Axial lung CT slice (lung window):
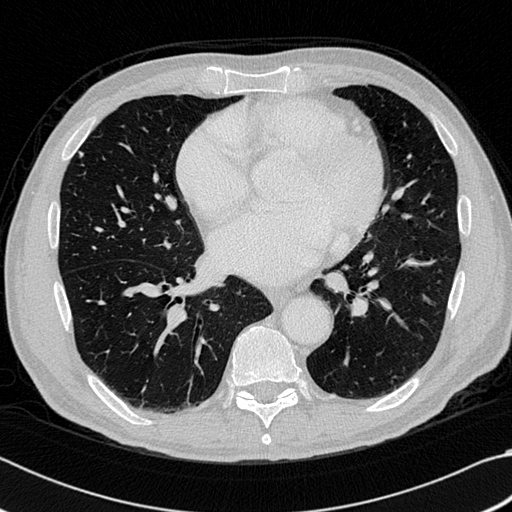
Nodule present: yes
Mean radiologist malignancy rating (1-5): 2